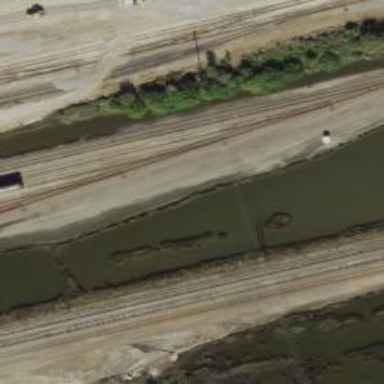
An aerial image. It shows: Railway yard.